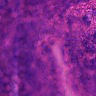
Metastatic tissue present: no